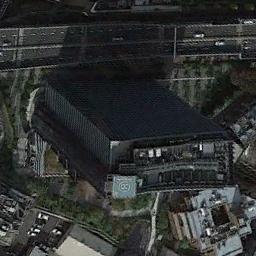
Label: commercial_area